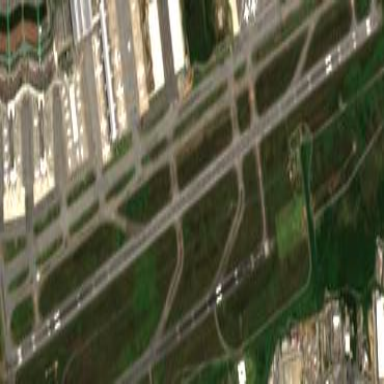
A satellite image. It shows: Asphalt runway at the airport area.